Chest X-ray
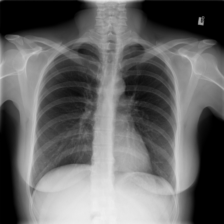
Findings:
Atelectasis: negative
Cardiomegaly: negative
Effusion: negative
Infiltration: negative
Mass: negative
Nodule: negative
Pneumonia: negative
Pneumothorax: negative
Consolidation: negative
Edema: negative
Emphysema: negative
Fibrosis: negative
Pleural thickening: negative
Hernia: negative